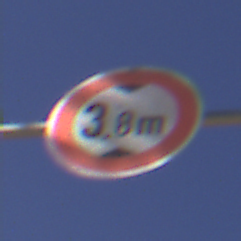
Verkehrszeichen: TatsaechlicheHoehe
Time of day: MorningAfternoon
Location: Outdoor (Nature)
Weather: Clear
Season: NotSpecified
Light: Natural